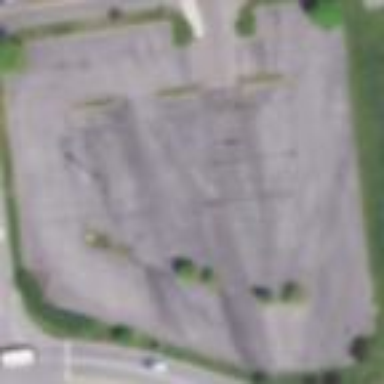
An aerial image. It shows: Parking area.